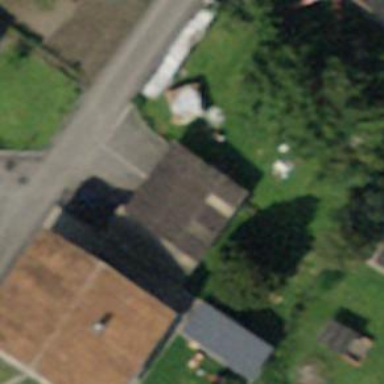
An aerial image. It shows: Garage.